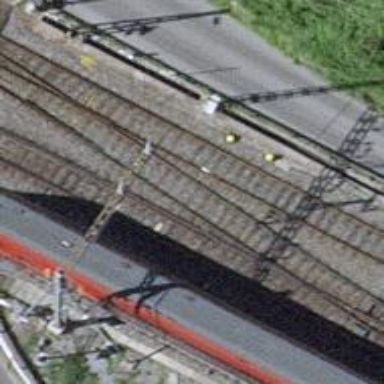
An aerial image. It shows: Railway switch.